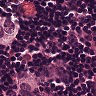
Metastatic tissue present: yes